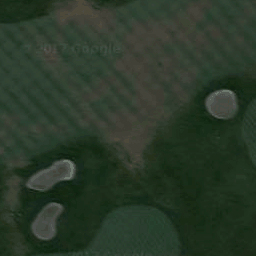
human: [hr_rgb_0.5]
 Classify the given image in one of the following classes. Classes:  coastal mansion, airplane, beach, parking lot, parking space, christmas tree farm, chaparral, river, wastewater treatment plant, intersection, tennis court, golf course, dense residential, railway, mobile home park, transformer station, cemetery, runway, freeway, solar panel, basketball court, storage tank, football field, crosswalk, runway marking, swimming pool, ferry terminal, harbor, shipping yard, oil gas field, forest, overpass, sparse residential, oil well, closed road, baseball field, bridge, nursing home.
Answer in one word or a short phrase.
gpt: golf course